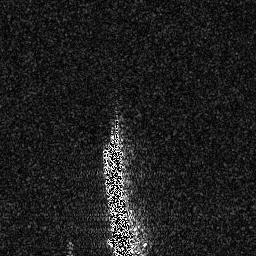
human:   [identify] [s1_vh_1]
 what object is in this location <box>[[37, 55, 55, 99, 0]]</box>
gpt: <ref>1 large ship at the bottom</ref>